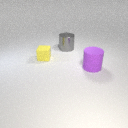
small yellow rubber cube behind large purple rubber cylinder